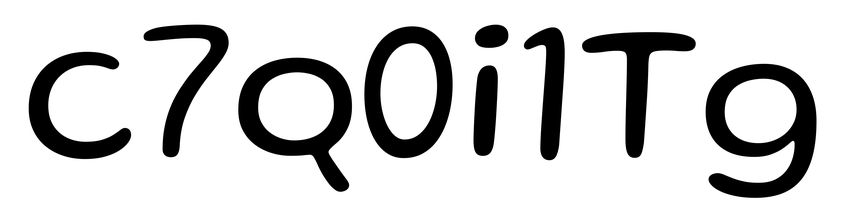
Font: Gluten_Light